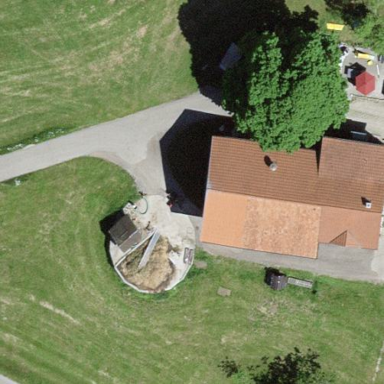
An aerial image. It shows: Farm building with gabled roof.